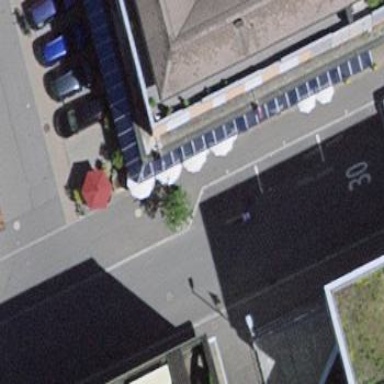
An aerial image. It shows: Outdoor seating area for leisure.